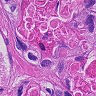
Metastatic tissue present: yes